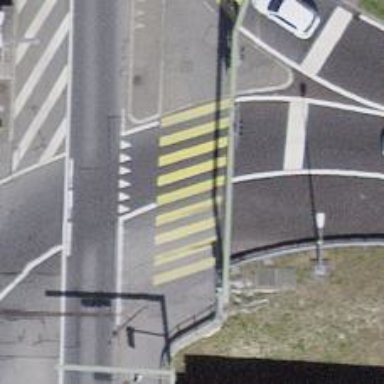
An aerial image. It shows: Crossing with traffic signals and zebra markings.